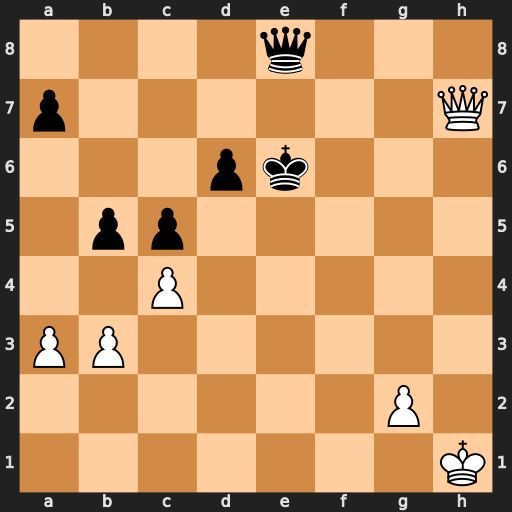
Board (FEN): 4q3/p6Q/3pk3/1pp5/2P5/PP6/6P1/7K
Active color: w
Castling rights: -
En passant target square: -
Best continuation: Qe4+ Kf7 Qxe8+ Kxe8 cxb5